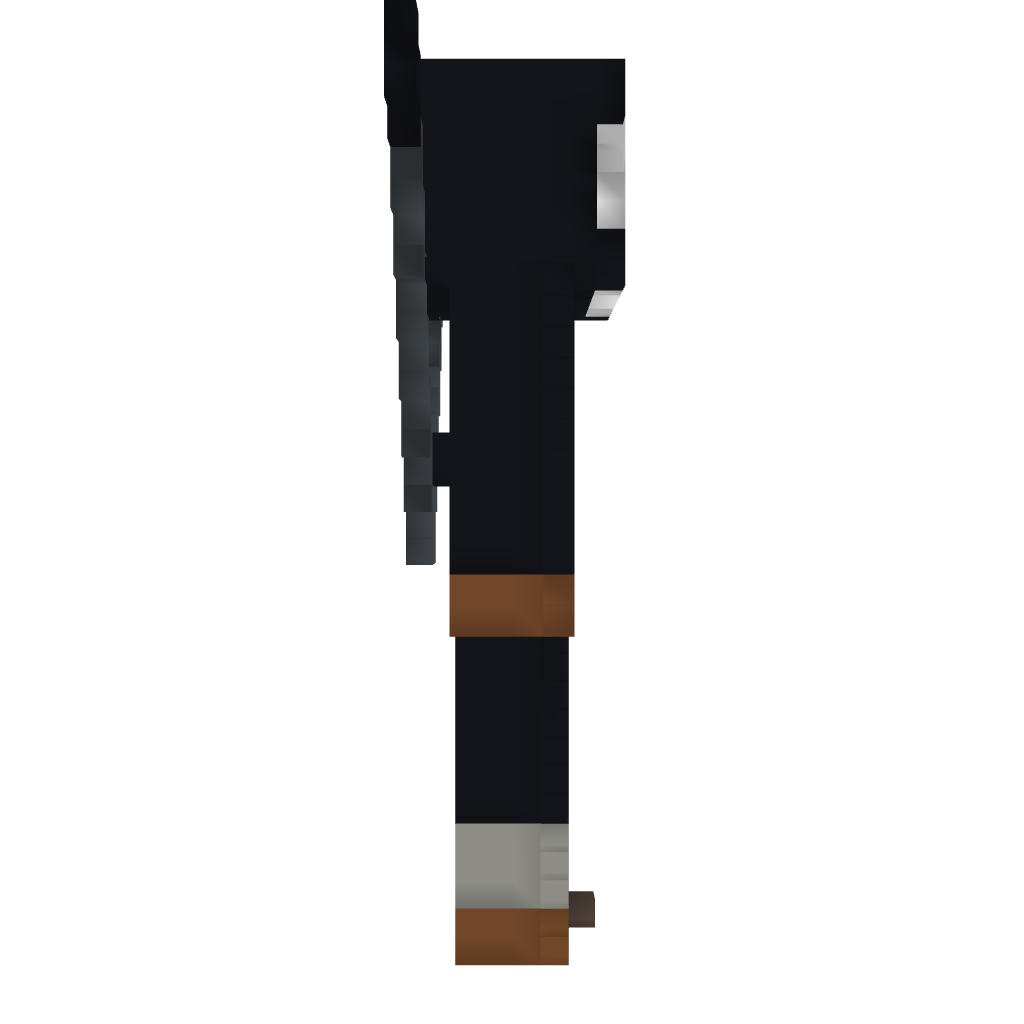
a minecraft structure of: Immortal Statue